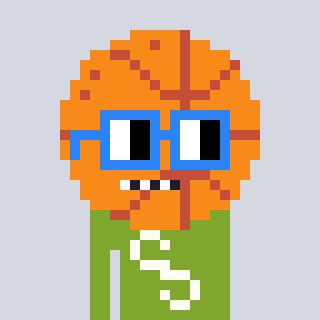
a pixel art character with square blue glasses, a basketball-shaped head and a slimegreen-colored body on a cool background